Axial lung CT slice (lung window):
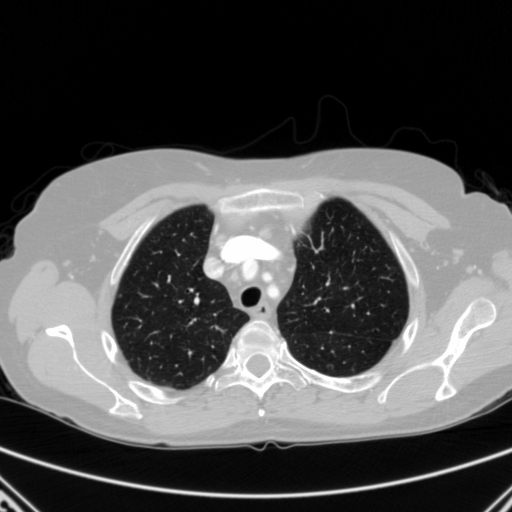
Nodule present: no